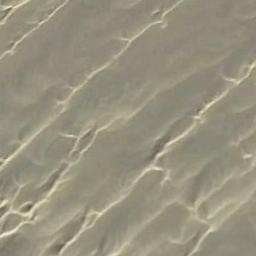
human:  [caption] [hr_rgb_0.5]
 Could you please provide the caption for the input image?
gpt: The desert has yellow sand and some transverse sand ridges .

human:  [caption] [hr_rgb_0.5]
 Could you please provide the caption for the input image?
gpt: The desert is full of white sand .

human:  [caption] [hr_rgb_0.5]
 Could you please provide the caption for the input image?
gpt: This is a yellow desert with wavy stripes .

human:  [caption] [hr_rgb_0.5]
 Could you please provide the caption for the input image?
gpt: There is a small patch of vegetation on the edge of the desert .

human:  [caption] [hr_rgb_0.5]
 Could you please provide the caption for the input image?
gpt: A yellow sandy desert with some stripes .